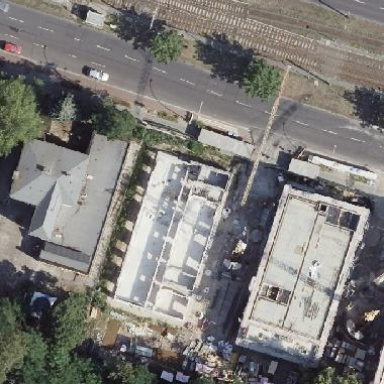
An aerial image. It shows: Flat-roofed apartment building.